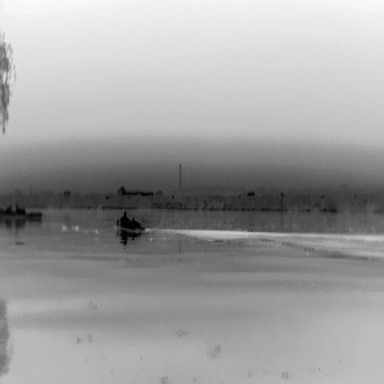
There is a warship in the infrared image.